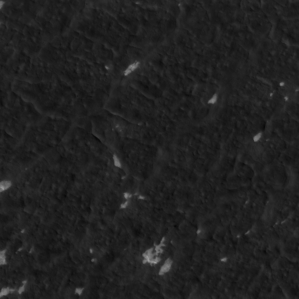
Label: non_frost